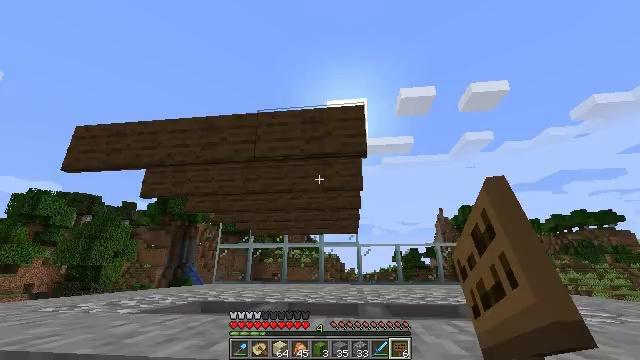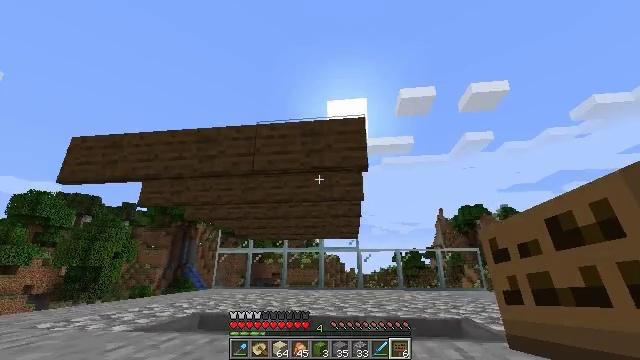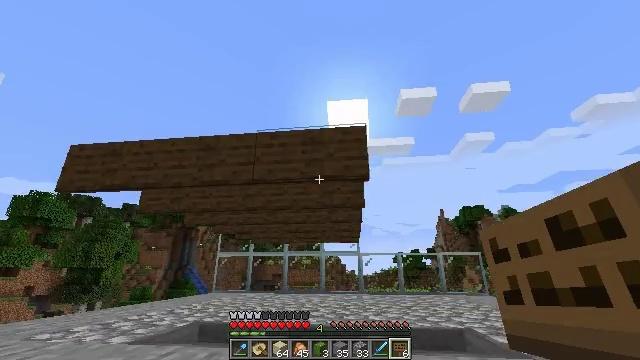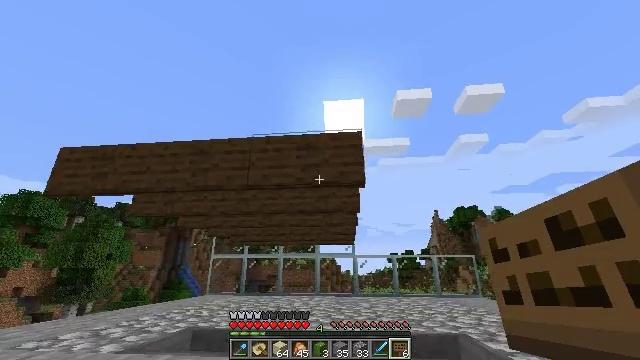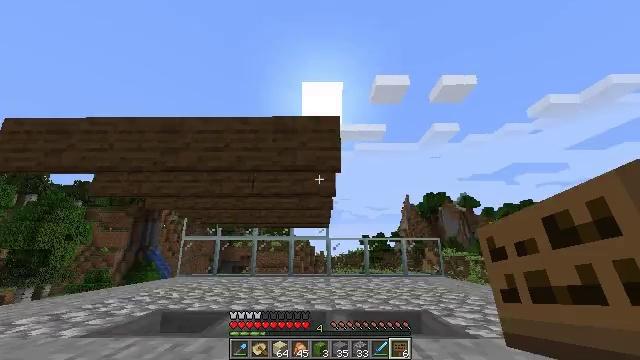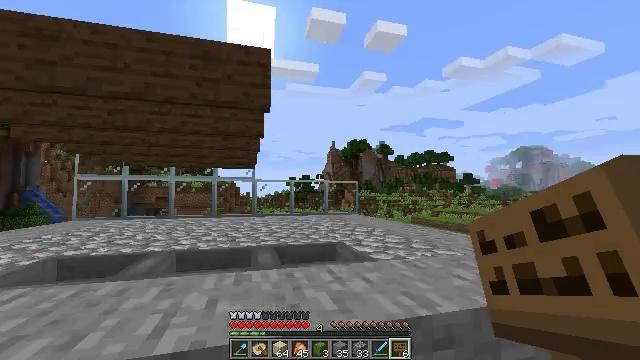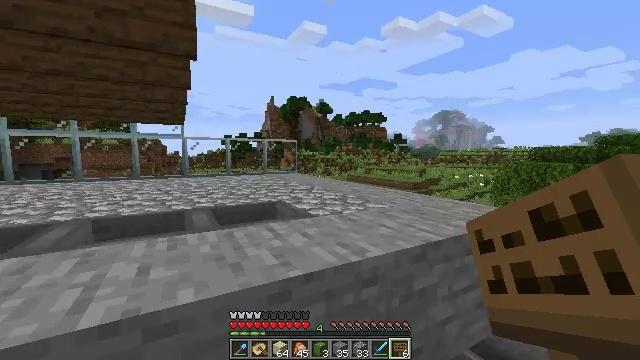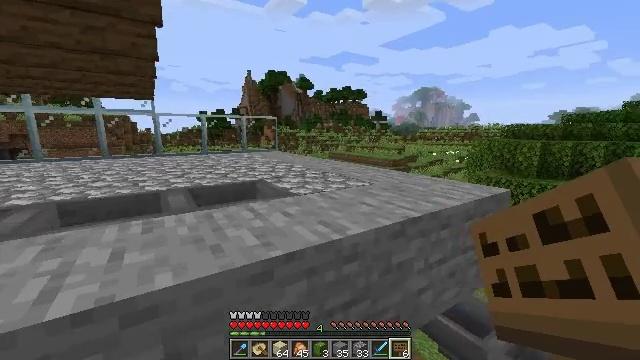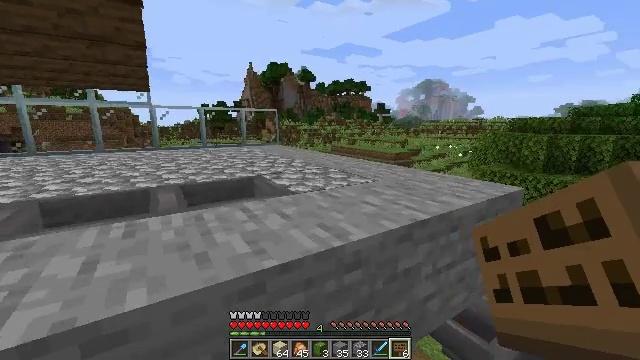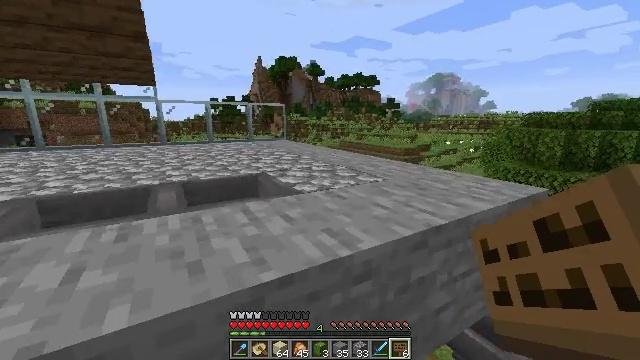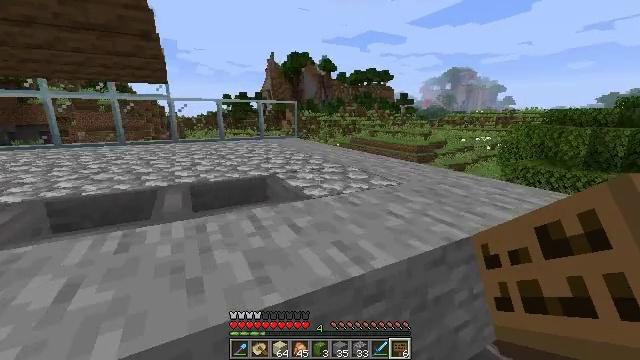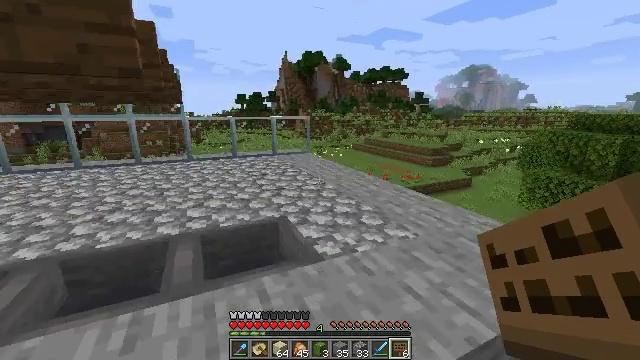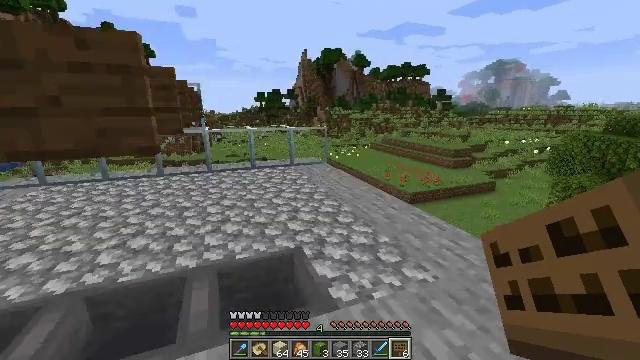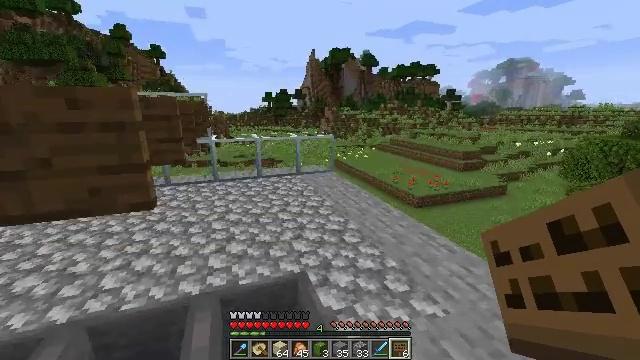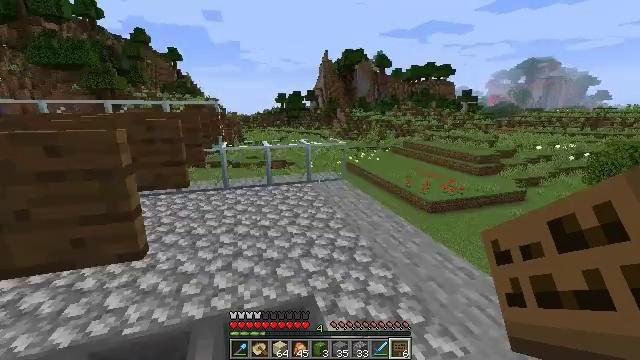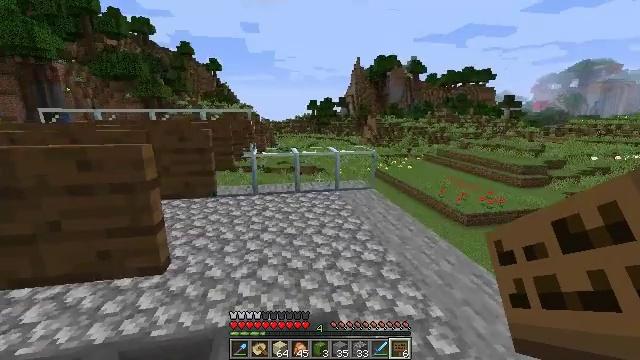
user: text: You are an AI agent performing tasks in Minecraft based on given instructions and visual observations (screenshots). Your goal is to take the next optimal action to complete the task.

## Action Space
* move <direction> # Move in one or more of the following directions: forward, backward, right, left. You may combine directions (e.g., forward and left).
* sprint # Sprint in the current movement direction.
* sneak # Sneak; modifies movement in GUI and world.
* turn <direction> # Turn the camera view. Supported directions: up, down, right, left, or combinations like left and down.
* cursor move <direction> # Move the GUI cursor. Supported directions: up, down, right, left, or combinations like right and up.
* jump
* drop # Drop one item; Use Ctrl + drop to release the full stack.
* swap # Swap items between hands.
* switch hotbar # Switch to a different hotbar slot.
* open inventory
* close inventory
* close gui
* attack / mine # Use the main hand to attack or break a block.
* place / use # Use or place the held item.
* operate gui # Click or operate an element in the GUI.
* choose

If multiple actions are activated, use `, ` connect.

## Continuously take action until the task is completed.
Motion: motion action
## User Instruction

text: Destroy the spruce wall sign to recycle it.
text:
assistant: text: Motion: no_op
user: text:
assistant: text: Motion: no_op
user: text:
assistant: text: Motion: turn right
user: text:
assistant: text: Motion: turn right and down
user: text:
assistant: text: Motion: turn right and down
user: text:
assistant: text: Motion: turn right and down
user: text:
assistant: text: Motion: move forward, turn right and down
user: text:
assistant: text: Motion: move forward, turn down
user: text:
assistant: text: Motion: move forward, turn left and down
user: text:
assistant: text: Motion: move forward, turn left, jump
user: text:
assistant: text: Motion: move forward, turn left, jump
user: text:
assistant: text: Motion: move forward, turn left, jump
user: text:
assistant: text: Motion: move forward, turn left, jump
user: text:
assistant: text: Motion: move forward, turn left, jump
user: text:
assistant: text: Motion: move forward, turn left and up
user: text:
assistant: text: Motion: move forward, turn left and up
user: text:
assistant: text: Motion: move forward, turn left and up
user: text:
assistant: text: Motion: move forward, turn left and up
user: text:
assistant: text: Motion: move forward, turn left
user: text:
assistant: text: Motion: turn left
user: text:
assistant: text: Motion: turn left and down
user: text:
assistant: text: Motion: turn right
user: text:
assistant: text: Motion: no_op
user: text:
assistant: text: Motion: no_op
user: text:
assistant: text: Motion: no_op
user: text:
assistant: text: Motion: turn right
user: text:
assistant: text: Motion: turn right and up
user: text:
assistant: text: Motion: turn left
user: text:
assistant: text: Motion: turn left
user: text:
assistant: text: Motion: turn left and down